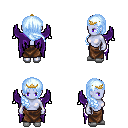
a pixel art fantasy rpg character, female body template, dark elf, purple skin, purple wings, robe skirt, white cyan right-swept hairstyle, gold tiara, white slippers, four views (front, back, left, right), 2x2 character sprite sheet, small pixel art, hard edges, no anti-aliasing